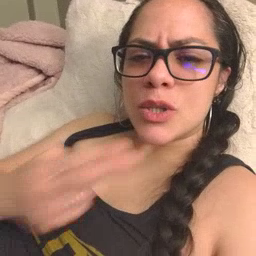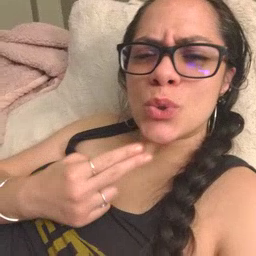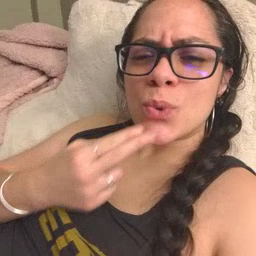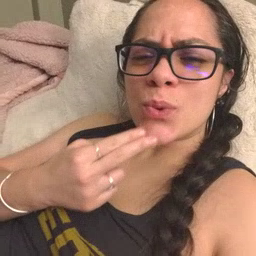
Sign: cute